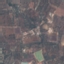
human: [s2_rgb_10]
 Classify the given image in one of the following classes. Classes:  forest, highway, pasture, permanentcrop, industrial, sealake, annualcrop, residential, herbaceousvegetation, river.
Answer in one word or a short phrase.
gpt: PermanentCrop